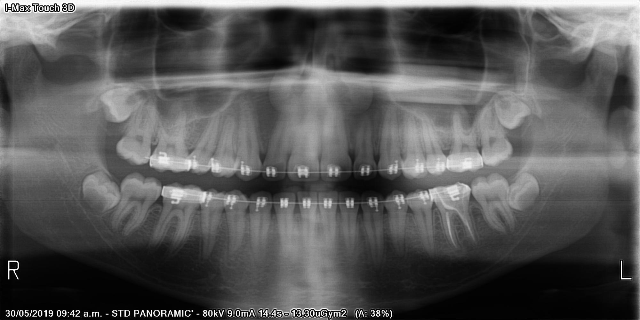
adult